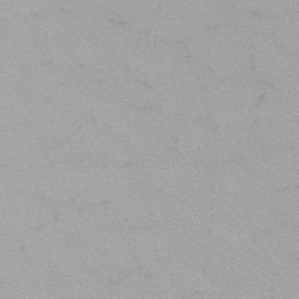
Label: frost